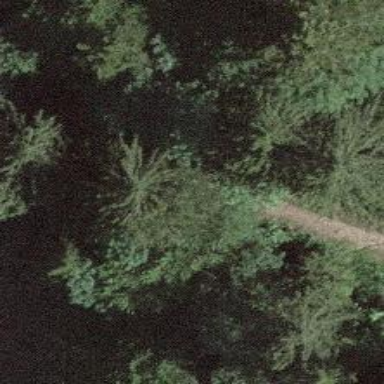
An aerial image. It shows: Path.